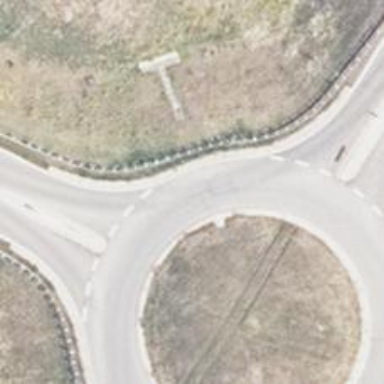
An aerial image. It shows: Tertiary road with asphalt surface leading to roundabout.